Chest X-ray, AP view. Patient: 42 years old, sex F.
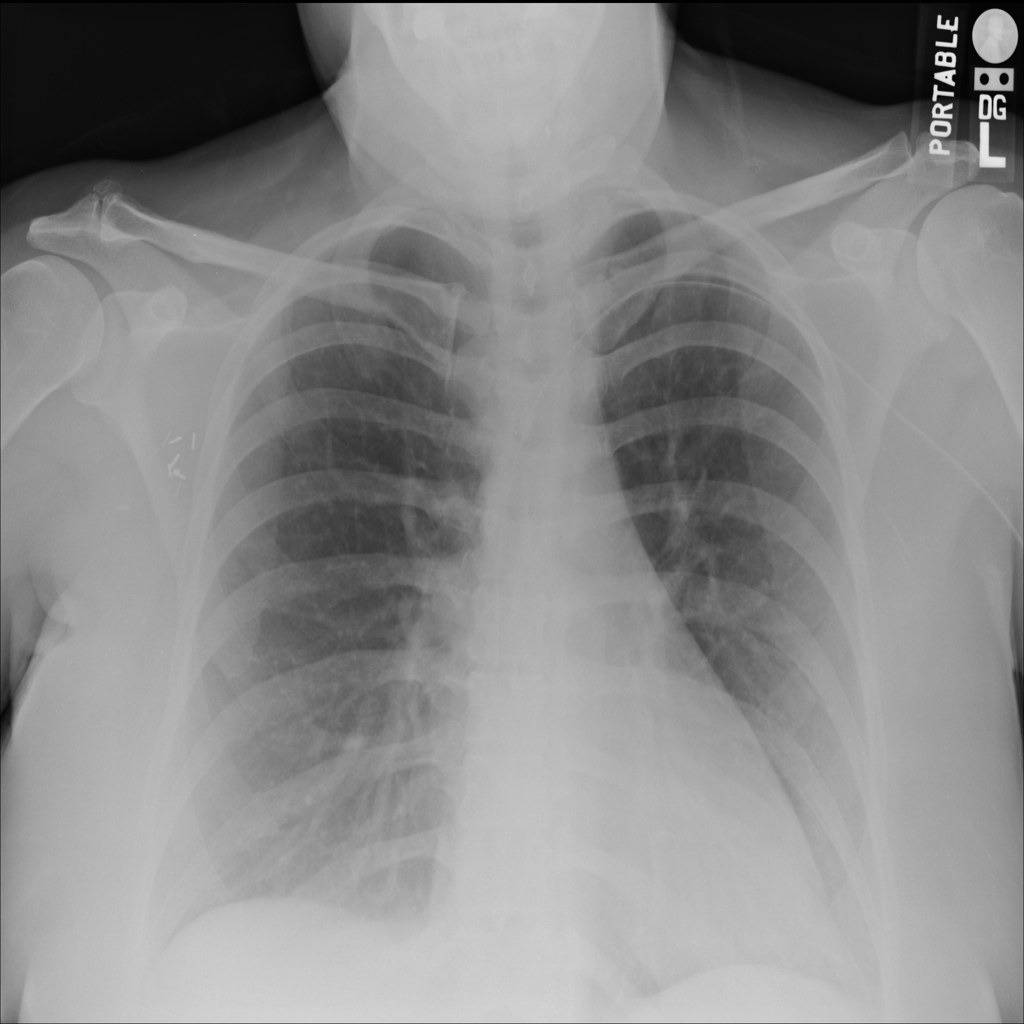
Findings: No Finding